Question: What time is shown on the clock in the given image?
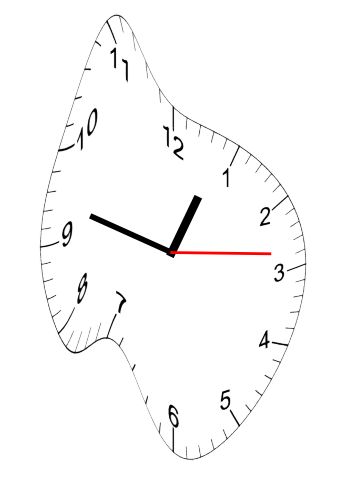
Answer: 12:47:14